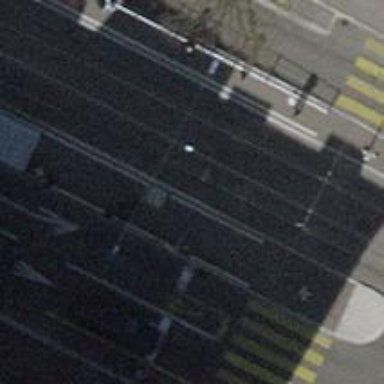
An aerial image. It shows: Tram stop with public transport stop position.